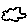
Label: cloud